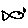
Label: fish